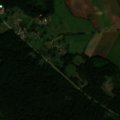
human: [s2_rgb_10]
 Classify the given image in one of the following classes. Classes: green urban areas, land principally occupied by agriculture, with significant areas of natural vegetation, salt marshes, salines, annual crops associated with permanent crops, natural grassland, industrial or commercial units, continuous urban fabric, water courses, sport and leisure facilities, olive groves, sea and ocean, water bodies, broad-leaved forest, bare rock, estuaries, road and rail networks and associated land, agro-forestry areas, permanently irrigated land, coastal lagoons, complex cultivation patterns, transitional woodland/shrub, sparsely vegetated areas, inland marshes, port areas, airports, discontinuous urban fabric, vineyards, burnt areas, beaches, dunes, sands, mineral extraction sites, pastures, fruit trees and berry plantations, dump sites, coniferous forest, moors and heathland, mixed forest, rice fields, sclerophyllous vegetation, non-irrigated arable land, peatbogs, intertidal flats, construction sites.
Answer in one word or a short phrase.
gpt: discontinuous urban fabric, non-irrigated arable land, pastures, land principally occupied by agriculture, with significant areas of natural vegetation, coniferous forest, mixed forest